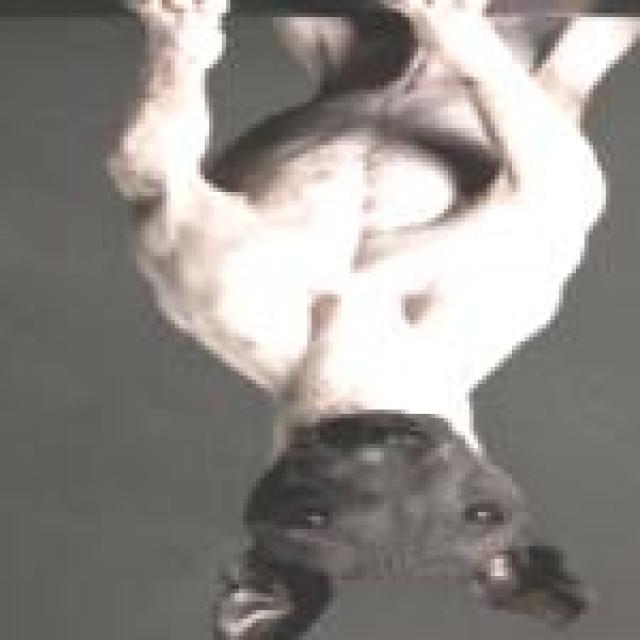
Healthy canine skin — no visible lesions, inflammation, or abnormalities. The skin and coat appear normal.